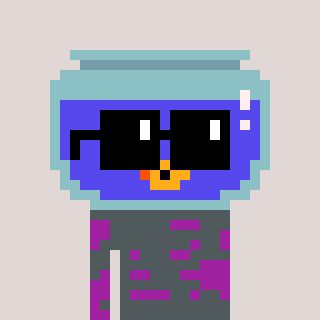
a pixel art character with square black sunglasses, a goldfish-shaped head and a magenta-colored body on a warm background